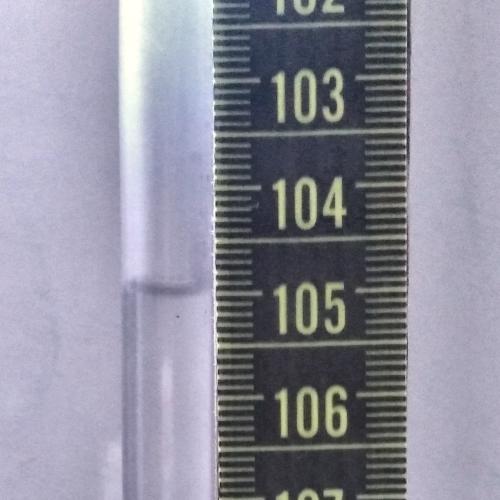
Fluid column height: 105.0 cm